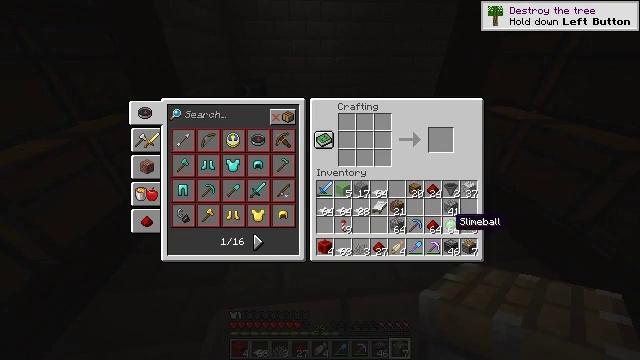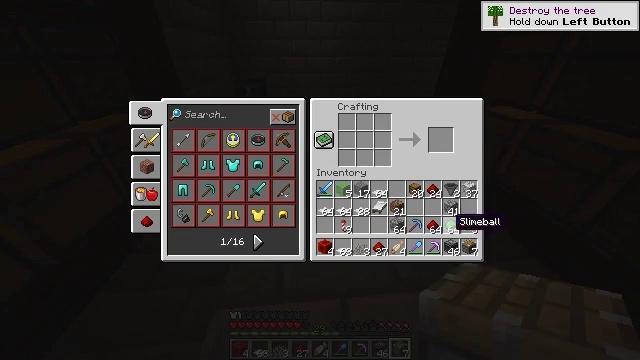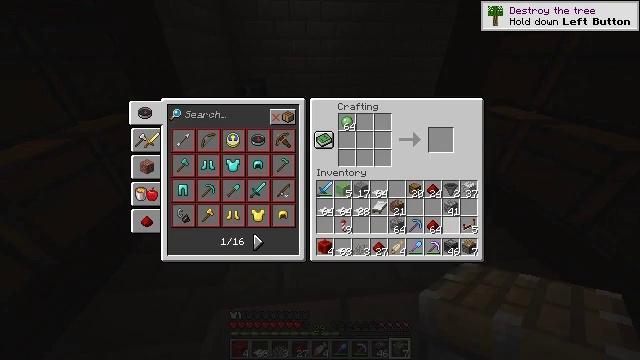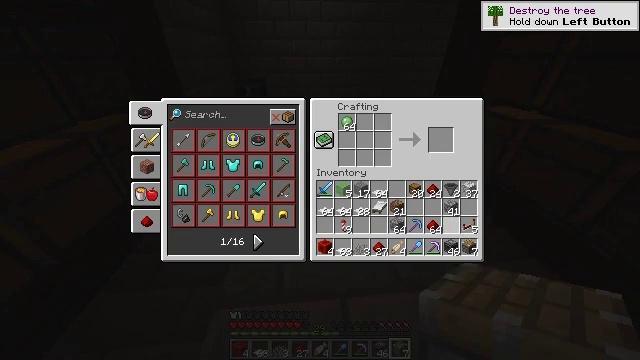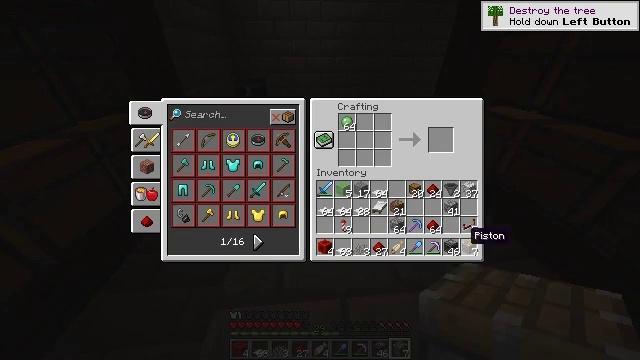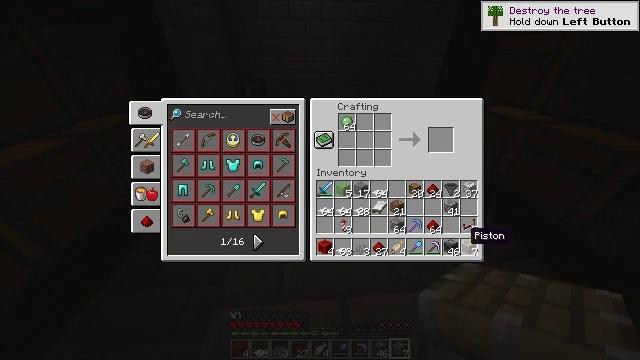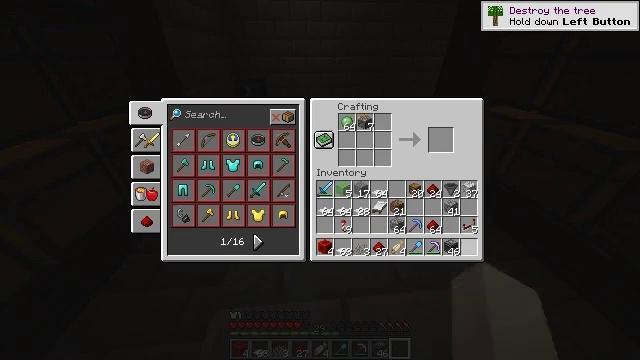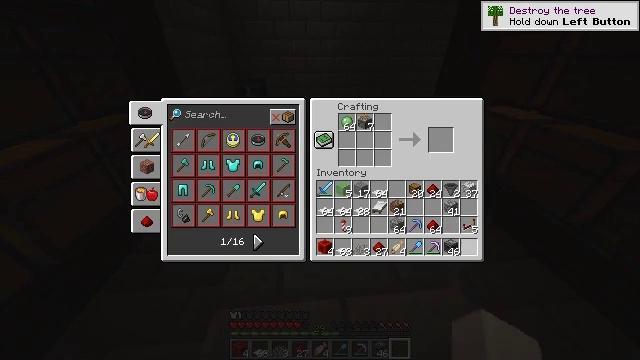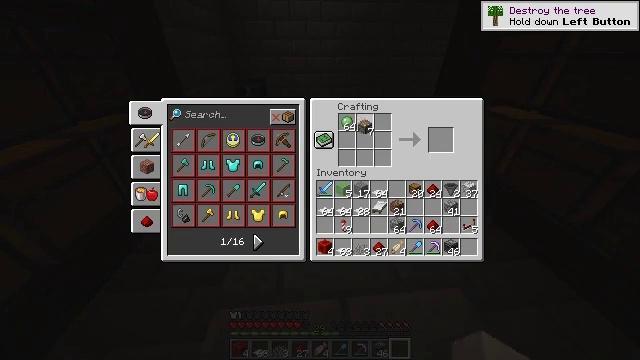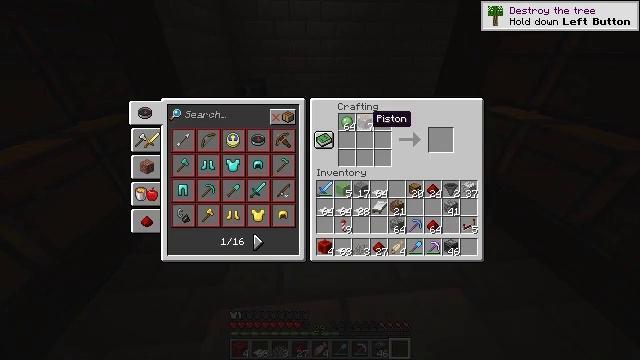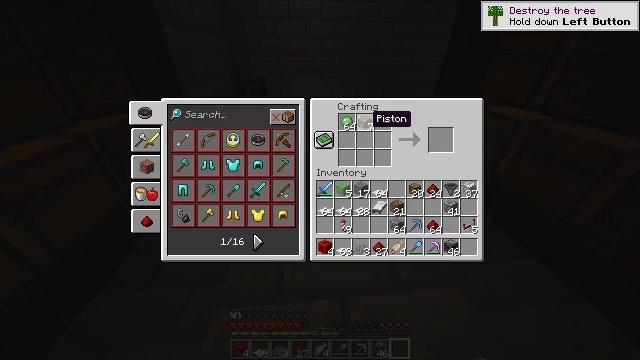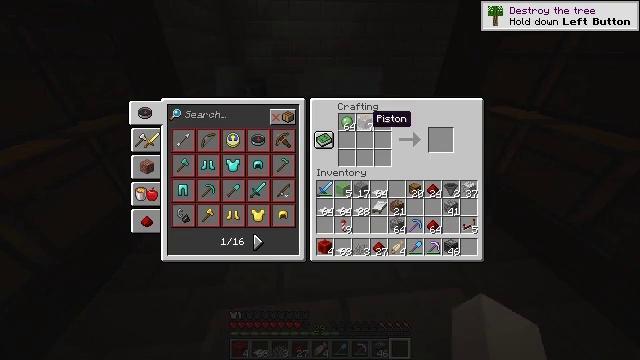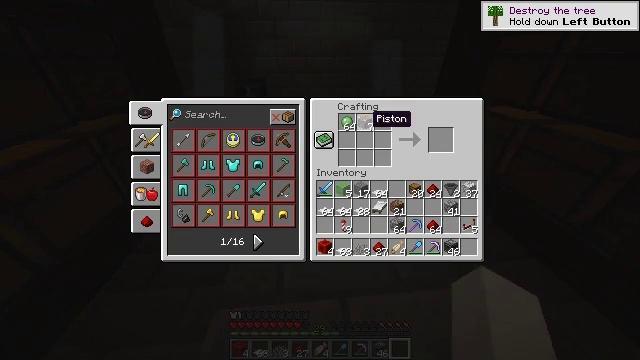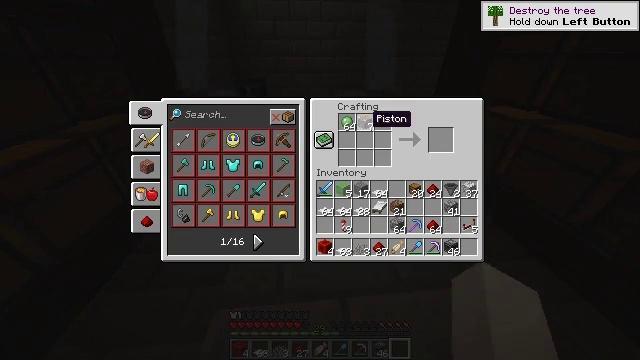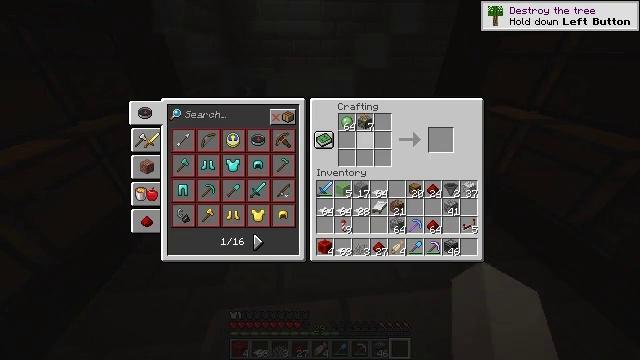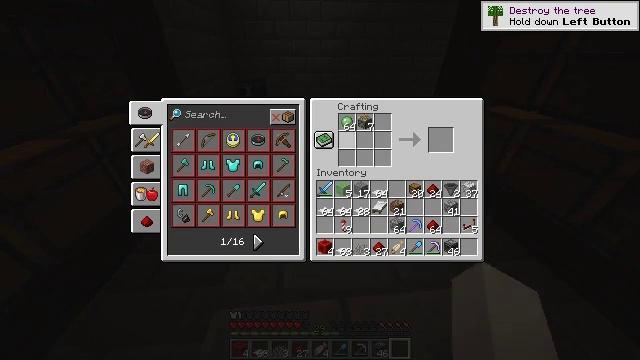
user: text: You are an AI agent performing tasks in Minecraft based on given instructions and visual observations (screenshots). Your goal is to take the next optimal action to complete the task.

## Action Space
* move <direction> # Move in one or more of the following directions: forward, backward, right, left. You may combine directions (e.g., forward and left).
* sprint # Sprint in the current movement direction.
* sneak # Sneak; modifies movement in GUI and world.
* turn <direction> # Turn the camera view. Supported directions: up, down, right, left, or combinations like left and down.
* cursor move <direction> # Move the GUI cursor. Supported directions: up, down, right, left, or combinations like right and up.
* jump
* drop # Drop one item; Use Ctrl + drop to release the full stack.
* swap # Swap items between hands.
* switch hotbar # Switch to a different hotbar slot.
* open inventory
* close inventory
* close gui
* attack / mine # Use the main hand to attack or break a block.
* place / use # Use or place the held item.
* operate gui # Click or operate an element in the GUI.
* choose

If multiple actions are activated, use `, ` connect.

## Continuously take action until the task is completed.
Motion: motion action
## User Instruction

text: Use slimeball and piston to craft a sticky piston.
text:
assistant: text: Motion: sneak
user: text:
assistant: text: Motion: sneak, choose
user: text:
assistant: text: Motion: sneak, choose
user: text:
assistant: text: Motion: sneak, cursor move right and down
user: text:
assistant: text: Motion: sneak
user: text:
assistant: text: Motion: sneak, choose
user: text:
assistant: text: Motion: sneak, choose
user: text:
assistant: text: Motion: sneak, cursor move left and up, operate gui
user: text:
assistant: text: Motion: no_op
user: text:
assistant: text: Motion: no_op
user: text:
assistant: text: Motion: no_op
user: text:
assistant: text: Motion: no_op
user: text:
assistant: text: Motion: no_op
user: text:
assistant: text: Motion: no_op
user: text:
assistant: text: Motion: no_op
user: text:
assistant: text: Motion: no_op
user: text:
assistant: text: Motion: no_op
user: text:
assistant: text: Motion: no_op
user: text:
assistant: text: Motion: no_op
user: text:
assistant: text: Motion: cursor move right and up
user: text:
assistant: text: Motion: no_op
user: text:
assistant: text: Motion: operate gui
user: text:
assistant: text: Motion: operate gui
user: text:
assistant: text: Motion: cursor move left and down
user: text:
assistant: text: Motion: no_op
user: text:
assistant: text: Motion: no_op
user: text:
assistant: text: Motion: operate gui
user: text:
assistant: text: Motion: operate gui
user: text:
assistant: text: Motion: no_op
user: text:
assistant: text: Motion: cursor move right